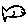
Label: fish